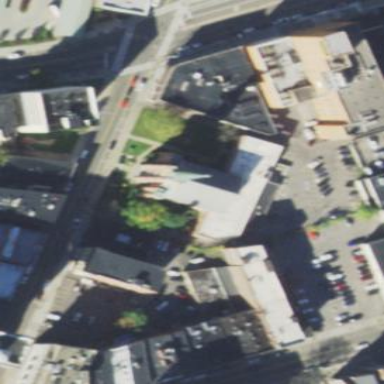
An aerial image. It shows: Building serving as place of worship.